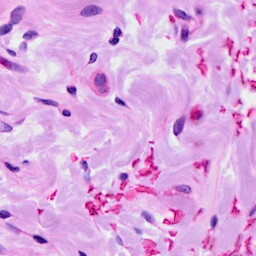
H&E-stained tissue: Ovarian